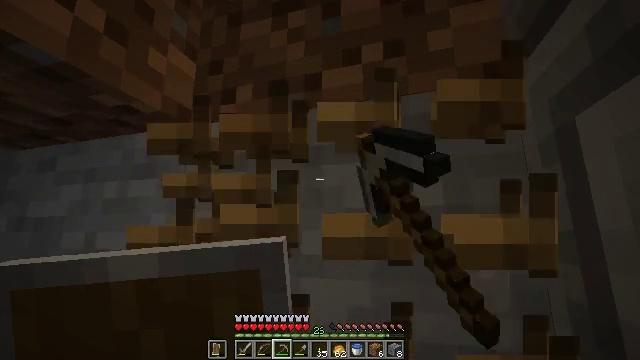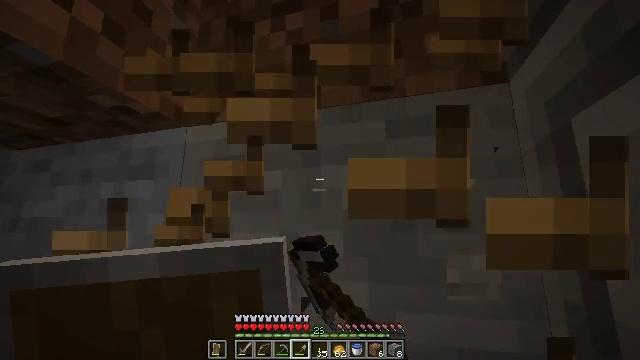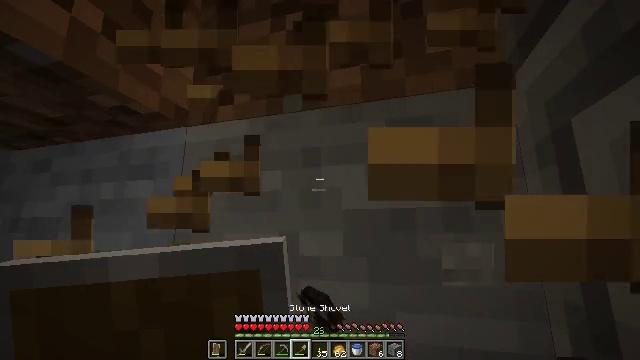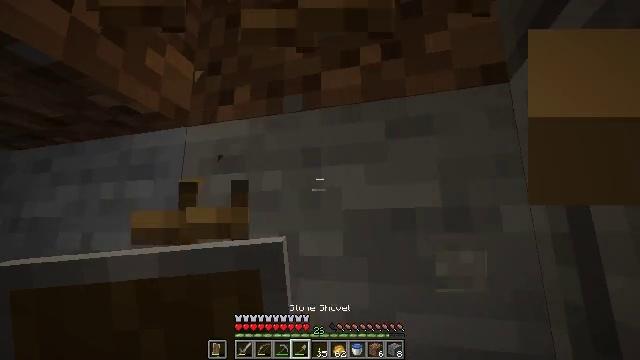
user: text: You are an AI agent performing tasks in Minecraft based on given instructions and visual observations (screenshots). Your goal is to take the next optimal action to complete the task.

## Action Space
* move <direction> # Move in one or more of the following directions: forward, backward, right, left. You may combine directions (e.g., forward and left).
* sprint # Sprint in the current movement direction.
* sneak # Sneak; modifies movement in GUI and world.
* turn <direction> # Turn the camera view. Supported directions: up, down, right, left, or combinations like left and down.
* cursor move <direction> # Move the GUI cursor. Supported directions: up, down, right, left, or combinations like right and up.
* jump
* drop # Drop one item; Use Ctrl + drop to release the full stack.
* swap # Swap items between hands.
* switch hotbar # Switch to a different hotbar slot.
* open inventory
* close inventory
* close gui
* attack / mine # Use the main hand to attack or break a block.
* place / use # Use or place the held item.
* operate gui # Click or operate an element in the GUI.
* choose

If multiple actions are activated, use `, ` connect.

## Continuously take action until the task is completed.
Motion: motion action
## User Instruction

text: Mine the ladder from the wall.
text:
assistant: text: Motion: switch to hotbar 4
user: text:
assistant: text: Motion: switch to hotbar 4
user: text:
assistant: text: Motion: no_op
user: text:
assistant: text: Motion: no_op